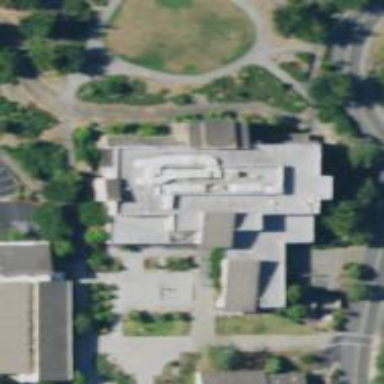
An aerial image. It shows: School building.